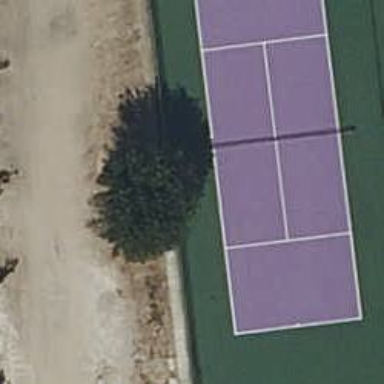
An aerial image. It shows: Tennis court on the leisure land pitch.